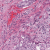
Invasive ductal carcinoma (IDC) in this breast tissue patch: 1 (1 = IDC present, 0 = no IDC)